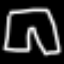
Label: pants